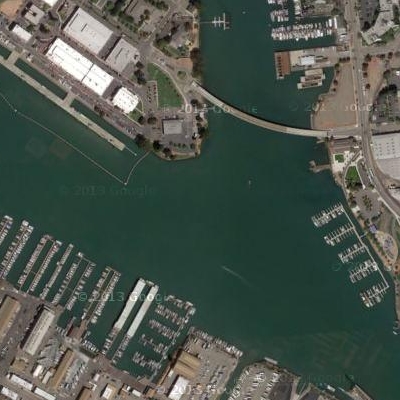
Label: RiverLake